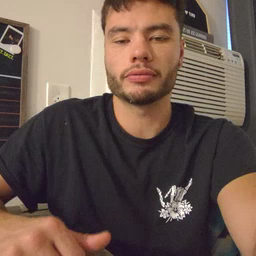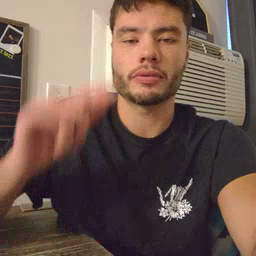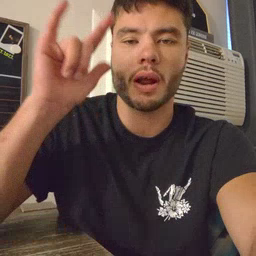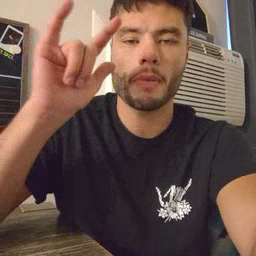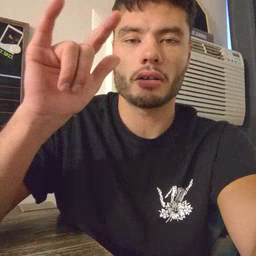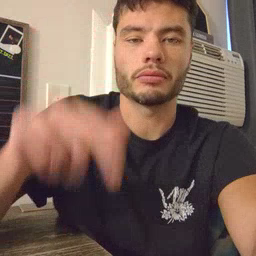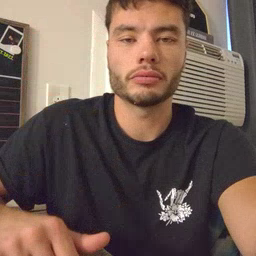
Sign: airplane